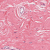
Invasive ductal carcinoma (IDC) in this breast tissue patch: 0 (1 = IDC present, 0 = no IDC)